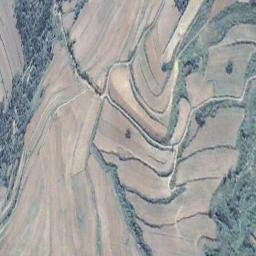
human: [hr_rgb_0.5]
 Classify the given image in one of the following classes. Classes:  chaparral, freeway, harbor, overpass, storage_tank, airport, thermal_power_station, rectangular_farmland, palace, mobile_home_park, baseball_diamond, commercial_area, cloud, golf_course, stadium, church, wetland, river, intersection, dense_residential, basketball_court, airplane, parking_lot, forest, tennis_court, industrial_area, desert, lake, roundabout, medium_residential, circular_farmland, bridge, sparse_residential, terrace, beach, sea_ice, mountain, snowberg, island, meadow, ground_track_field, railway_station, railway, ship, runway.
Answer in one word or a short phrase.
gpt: terrace